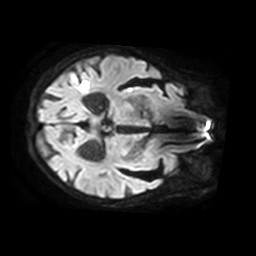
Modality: TRACE
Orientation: axial
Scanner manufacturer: philips
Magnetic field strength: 3 T
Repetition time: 4.05 s
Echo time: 0.05933 s